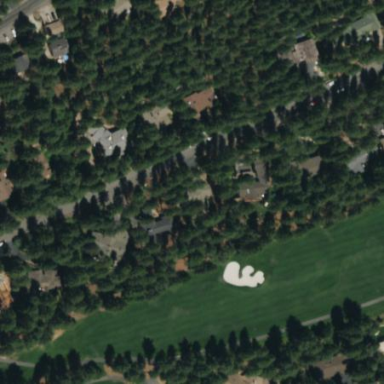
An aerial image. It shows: Rough grassy area used for golf.